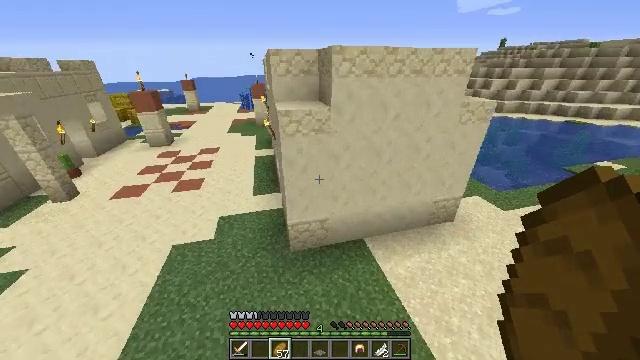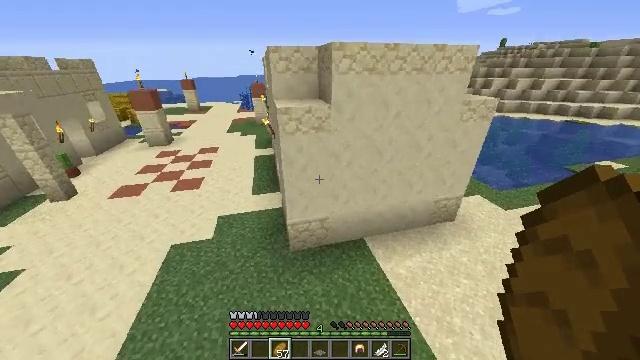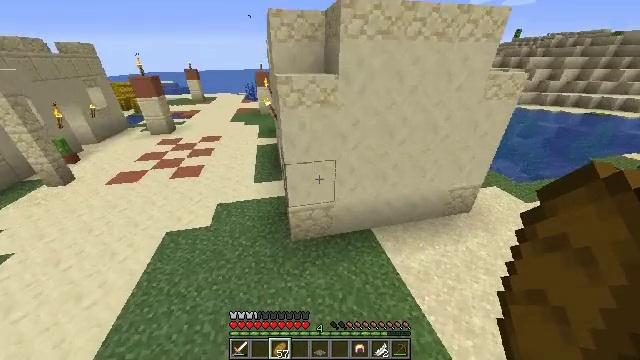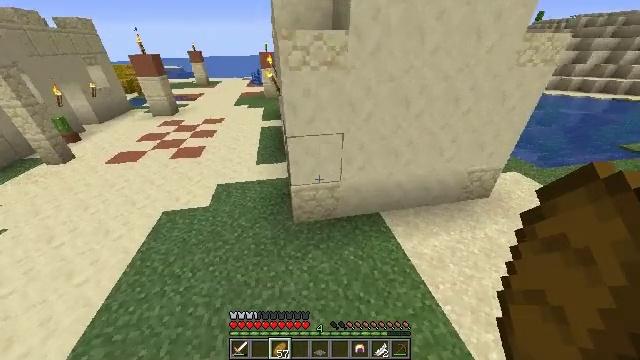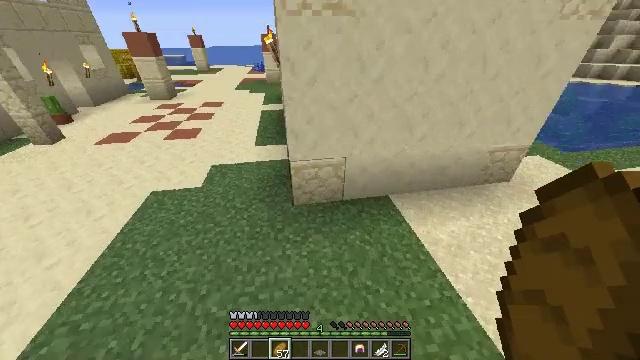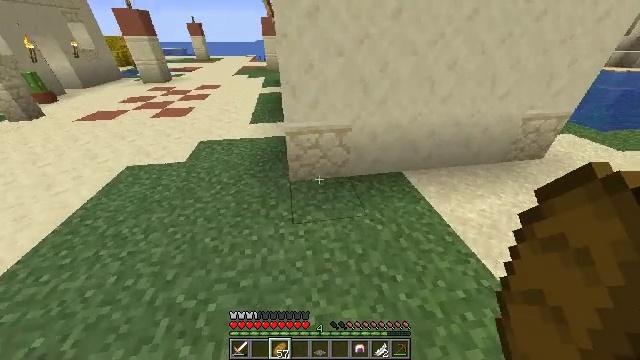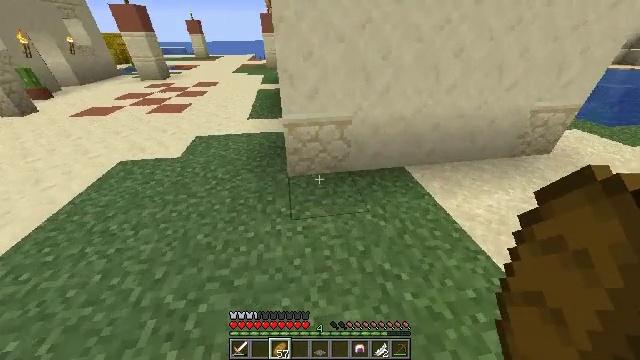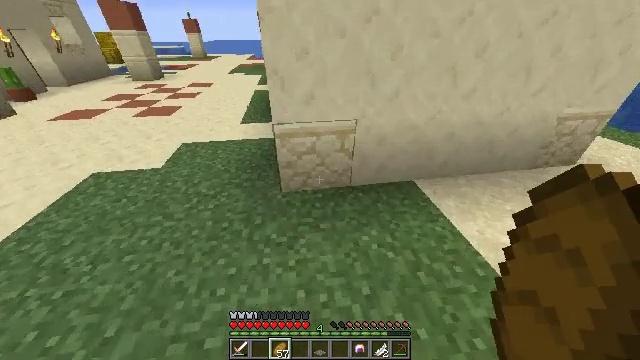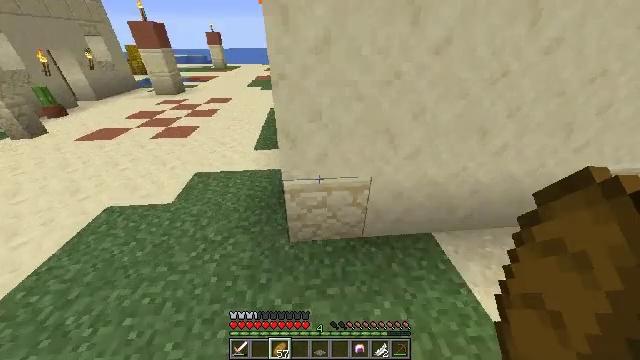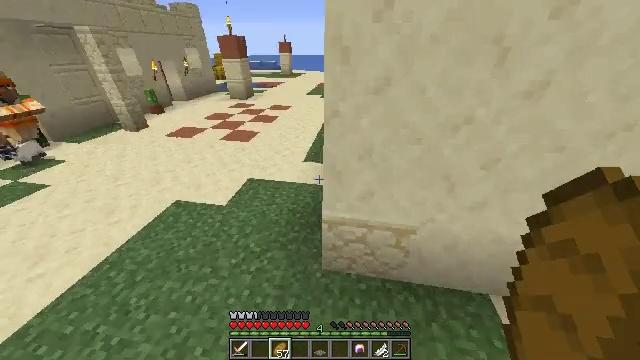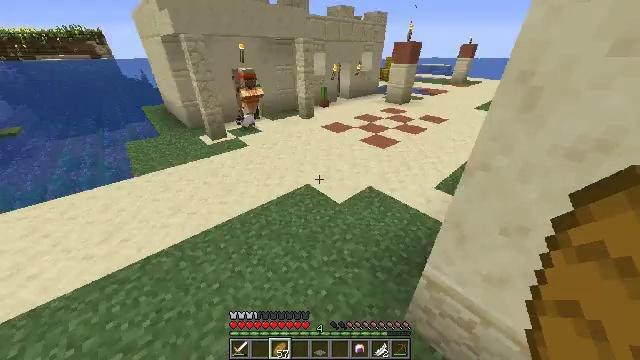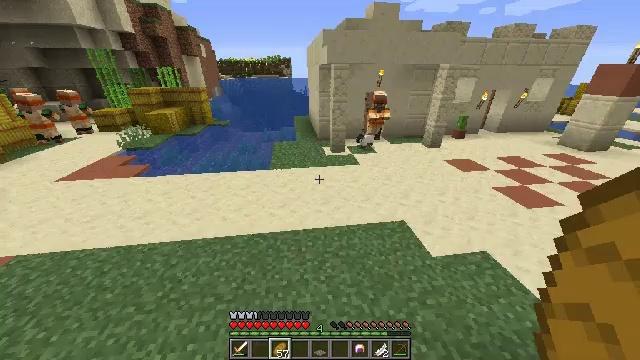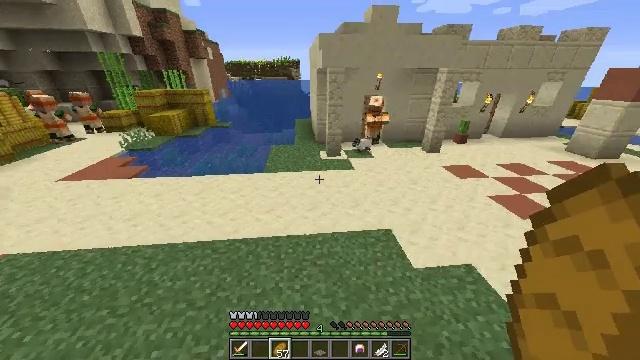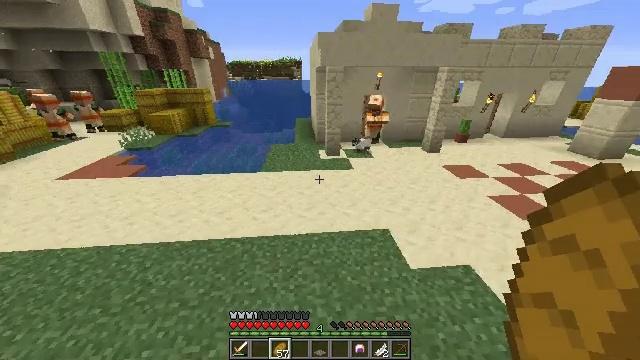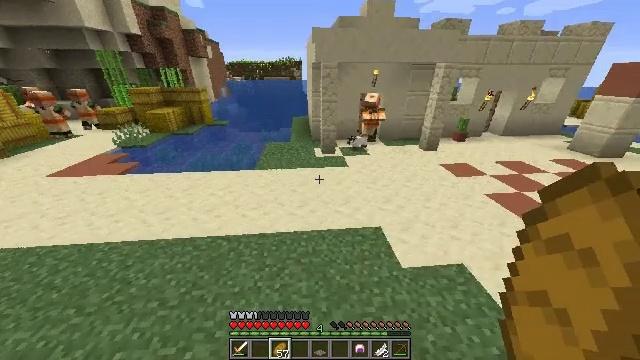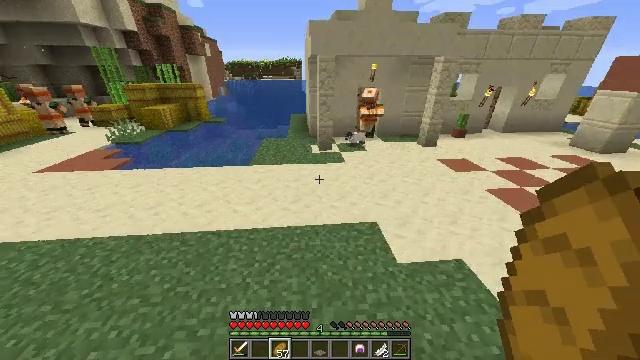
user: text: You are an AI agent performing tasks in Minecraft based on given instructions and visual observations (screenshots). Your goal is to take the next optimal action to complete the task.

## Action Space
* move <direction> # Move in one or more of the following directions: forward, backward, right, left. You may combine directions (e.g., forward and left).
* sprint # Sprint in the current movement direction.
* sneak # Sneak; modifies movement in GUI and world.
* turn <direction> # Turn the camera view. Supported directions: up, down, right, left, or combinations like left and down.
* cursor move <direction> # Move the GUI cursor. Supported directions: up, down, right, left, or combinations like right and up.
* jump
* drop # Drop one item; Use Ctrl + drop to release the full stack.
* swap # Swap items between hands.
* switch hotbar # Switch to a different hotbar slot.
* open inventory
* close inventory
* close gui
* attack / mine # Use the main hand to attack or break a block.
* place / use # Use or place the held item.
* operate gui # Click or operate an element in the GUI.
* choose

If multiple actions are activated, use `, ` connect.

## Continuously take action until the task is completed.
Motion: motion action
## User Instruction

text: Collect the cactus block.
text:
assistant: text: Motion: move forward, jump
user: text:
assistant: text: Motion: move forward, turn left and down, jump
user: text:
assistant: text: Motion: move forward, turn left and down, jump
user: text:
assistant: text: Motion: move forward, turn left and down, jump
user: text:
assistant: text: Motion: move forward, jump
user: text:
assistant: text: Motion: move forward, jump
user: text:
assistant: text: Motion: move forward, jump
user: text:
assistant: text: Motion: move forward, turn left and up, jump
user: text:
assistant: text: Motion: move forward, turn left and up, jump
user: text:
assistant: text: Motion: move forward, turn left, jump
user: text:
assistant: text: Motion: move forward, turn left and up, jump
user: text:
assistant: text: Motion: move forward and move left, turn left
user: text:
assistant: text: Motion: move forward and move left
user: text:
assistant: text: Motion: move forward and move left
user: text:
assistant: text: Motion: move forward
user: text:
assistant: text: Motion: move forward
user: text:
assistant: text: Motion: move forward, turn left and up
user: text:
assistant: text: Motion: move forward, turn left and up
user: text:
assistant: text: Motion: move forward and move right, turn left and up
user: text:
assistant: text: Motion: move forward and move right, turn left and up
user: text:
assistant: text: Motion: move forward and move right
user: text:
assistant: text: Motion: move right
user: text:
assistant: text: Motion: move right
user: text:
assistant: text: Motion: move right
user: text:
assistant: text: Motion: move forward and move right
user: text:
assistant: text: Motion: move forward and move right
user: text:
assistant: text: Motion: move right
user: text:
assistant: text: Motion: move forward and move right
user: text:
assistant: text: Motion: move forward and move right
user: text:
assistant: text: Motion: move forward and move right